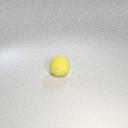
large yellow rubber sphere